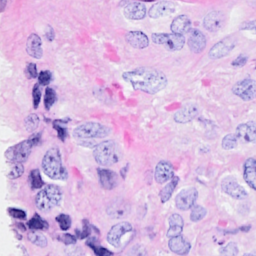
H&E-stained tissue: Breast